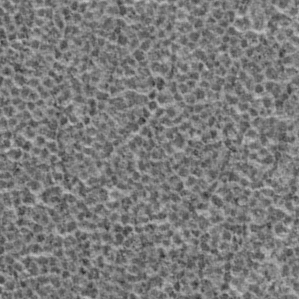
Label: frost